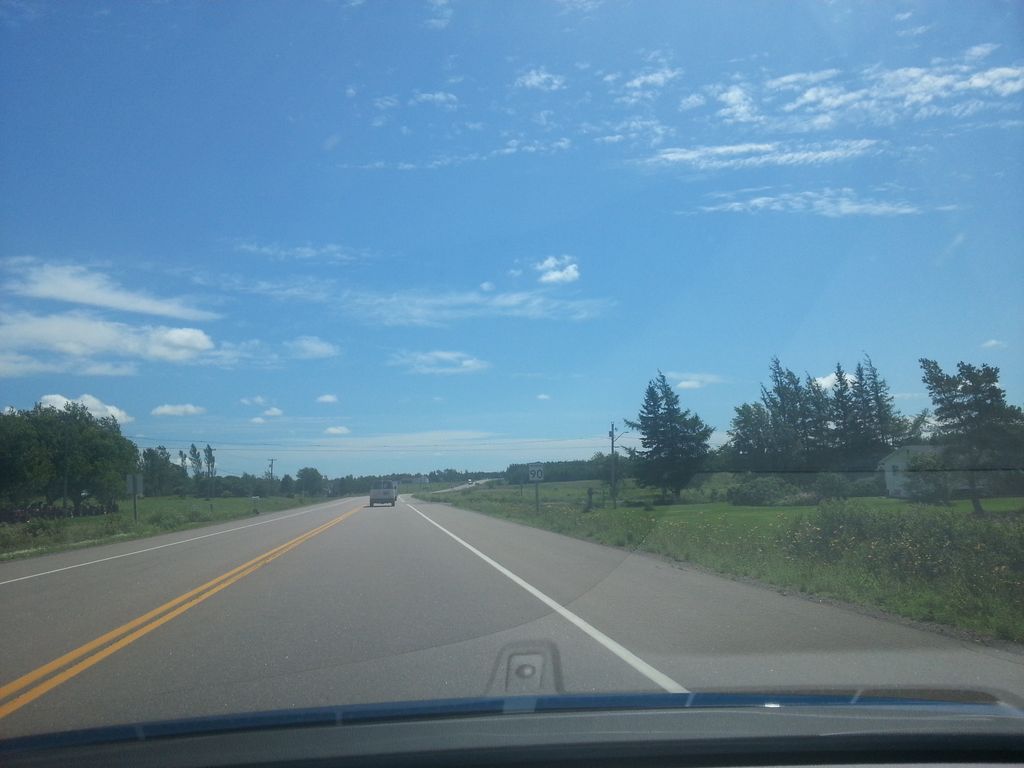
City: charlottetown